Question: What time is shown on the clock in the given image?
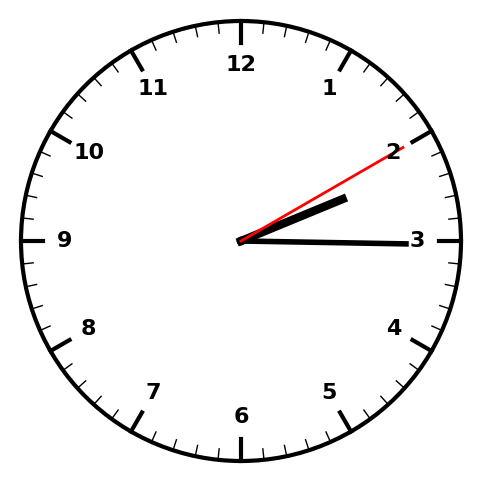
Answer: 02:15:10